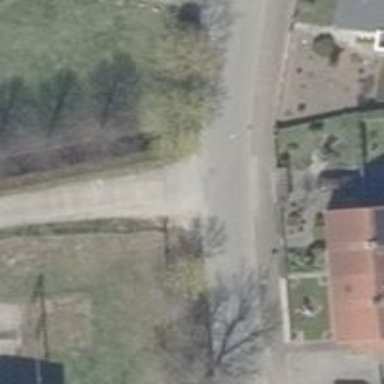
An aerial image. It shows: Residential road with asphalt surface.